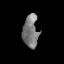
Tissue: lung
Cell type: Fibroblasts
Senescence score: 0.2388
Nuclear area (px): 495
Mean DAPI intensity: 121.519